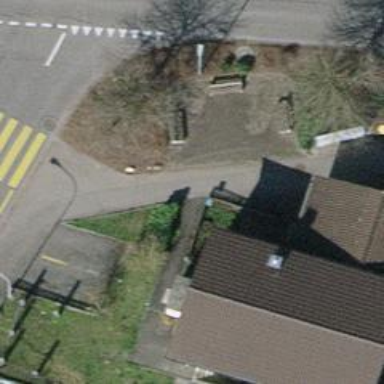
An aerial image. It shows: Bench.